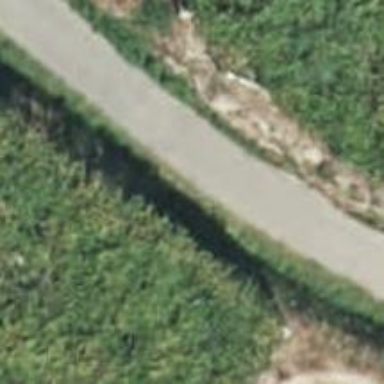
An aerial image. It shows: Unclassified road with grade 1 track type.